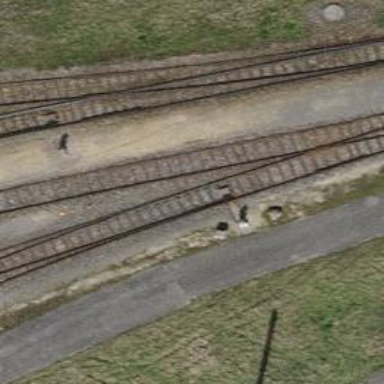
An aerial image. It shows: Single railway spur track.